Question: I don't know how to express my problem in layman's term but supposed I have a rectangle that starts in Point (0,0) and its width is 32 (any measurement can be feet or pixel), I want to know what Point(x,y) (straight line) from StartPoint(0,0) up to half of the width. Is it possible in C#? Please see the attached image for illustration. Link of screenshot <URL>
C# Code
'''
using System;
using System.Collections.Generic;
using System.Drawing;
using System.Linq;
using System.Text;
using System.Threading.Tasks;
namespace ShapeDemo
{
class Program
{
static void Main(string[] args)
{
var startPoint = new Point(0,0);
var width = 32;//32 feet or pixel or any measurement
//var targetPoint=startPoint up to 16 (half of width or 32/2)
}
}
}
'''

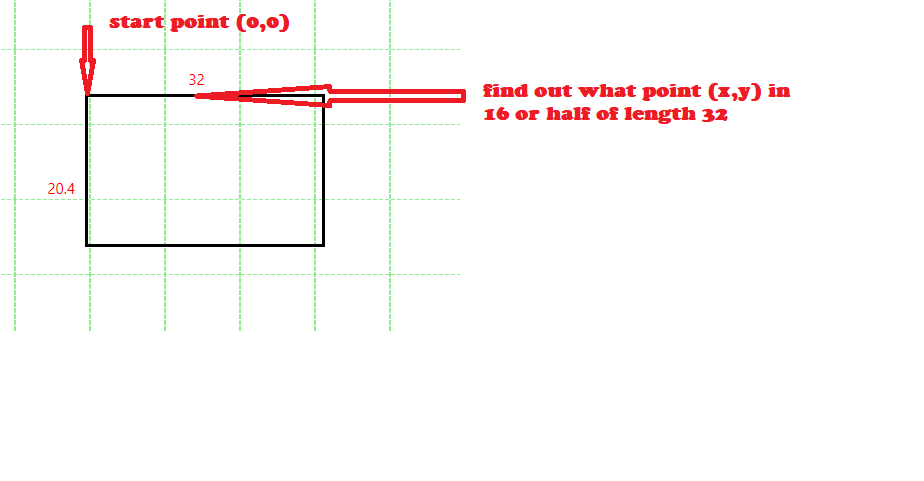
Answer: Do you mean this?
'''
var width = 32;
var targetPoint = new Point(startPoint.X + (width / 2), startPoint.Y);
'''